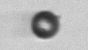
Label: bead